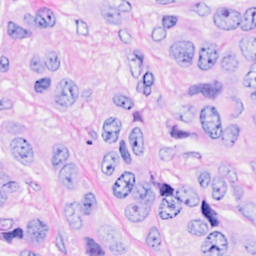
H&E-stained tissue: Breast